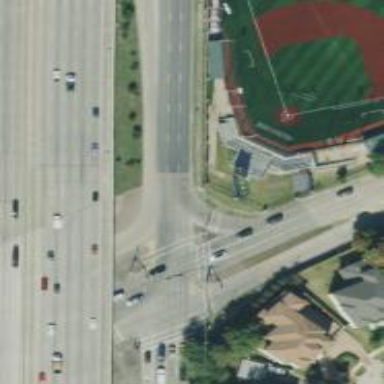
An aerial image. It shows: Frontage road connected to secondary link.